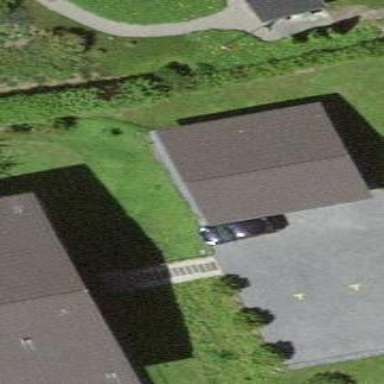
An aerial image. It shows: Garage building.